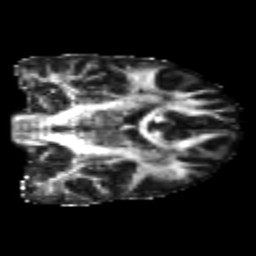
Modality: FA
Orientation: coronal
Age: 25
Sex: female
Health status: healthy
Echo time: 0.074 s